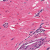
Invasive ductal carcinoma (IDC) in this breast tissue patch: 0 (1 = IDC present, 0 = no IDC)